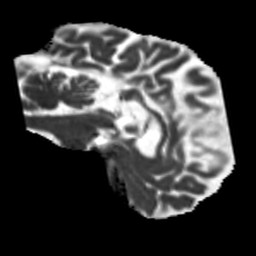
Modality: MD
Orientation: sagittal
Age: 64
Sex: male
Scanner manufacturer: siemens
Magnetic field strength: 3 T
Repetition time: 5.25 s
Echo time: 0.08 s